Field crop: maize
Growth stage: 2
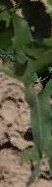
Species: maize